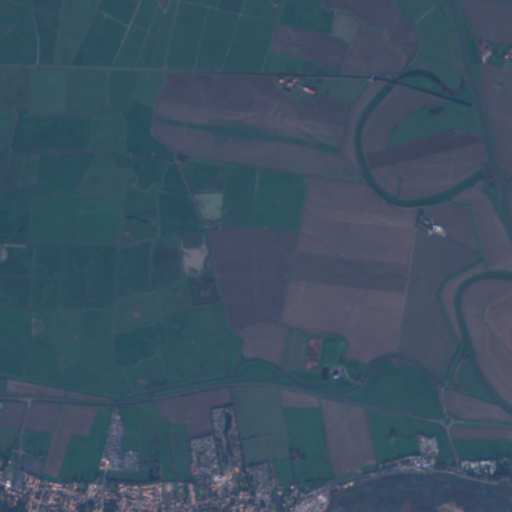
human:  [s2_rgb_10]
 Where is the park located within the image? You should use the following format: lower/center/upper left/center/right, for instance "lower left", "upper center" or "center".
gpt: The park is located in the lower right of the image.
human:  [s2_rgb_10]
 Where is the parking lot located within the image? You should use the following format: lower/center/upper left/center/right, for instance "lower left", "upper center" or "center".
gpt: The parking lot is located in the lower left of the image.
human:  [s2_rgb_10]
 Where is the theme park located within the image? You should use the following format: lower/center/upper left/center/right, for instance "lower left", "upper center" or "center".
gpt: The theme park is located in the lower left of the image.
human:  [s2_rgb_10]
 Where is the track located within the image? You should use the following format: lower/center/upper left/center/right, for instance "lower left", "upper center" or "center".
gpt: There is no track in the image.